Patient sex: M
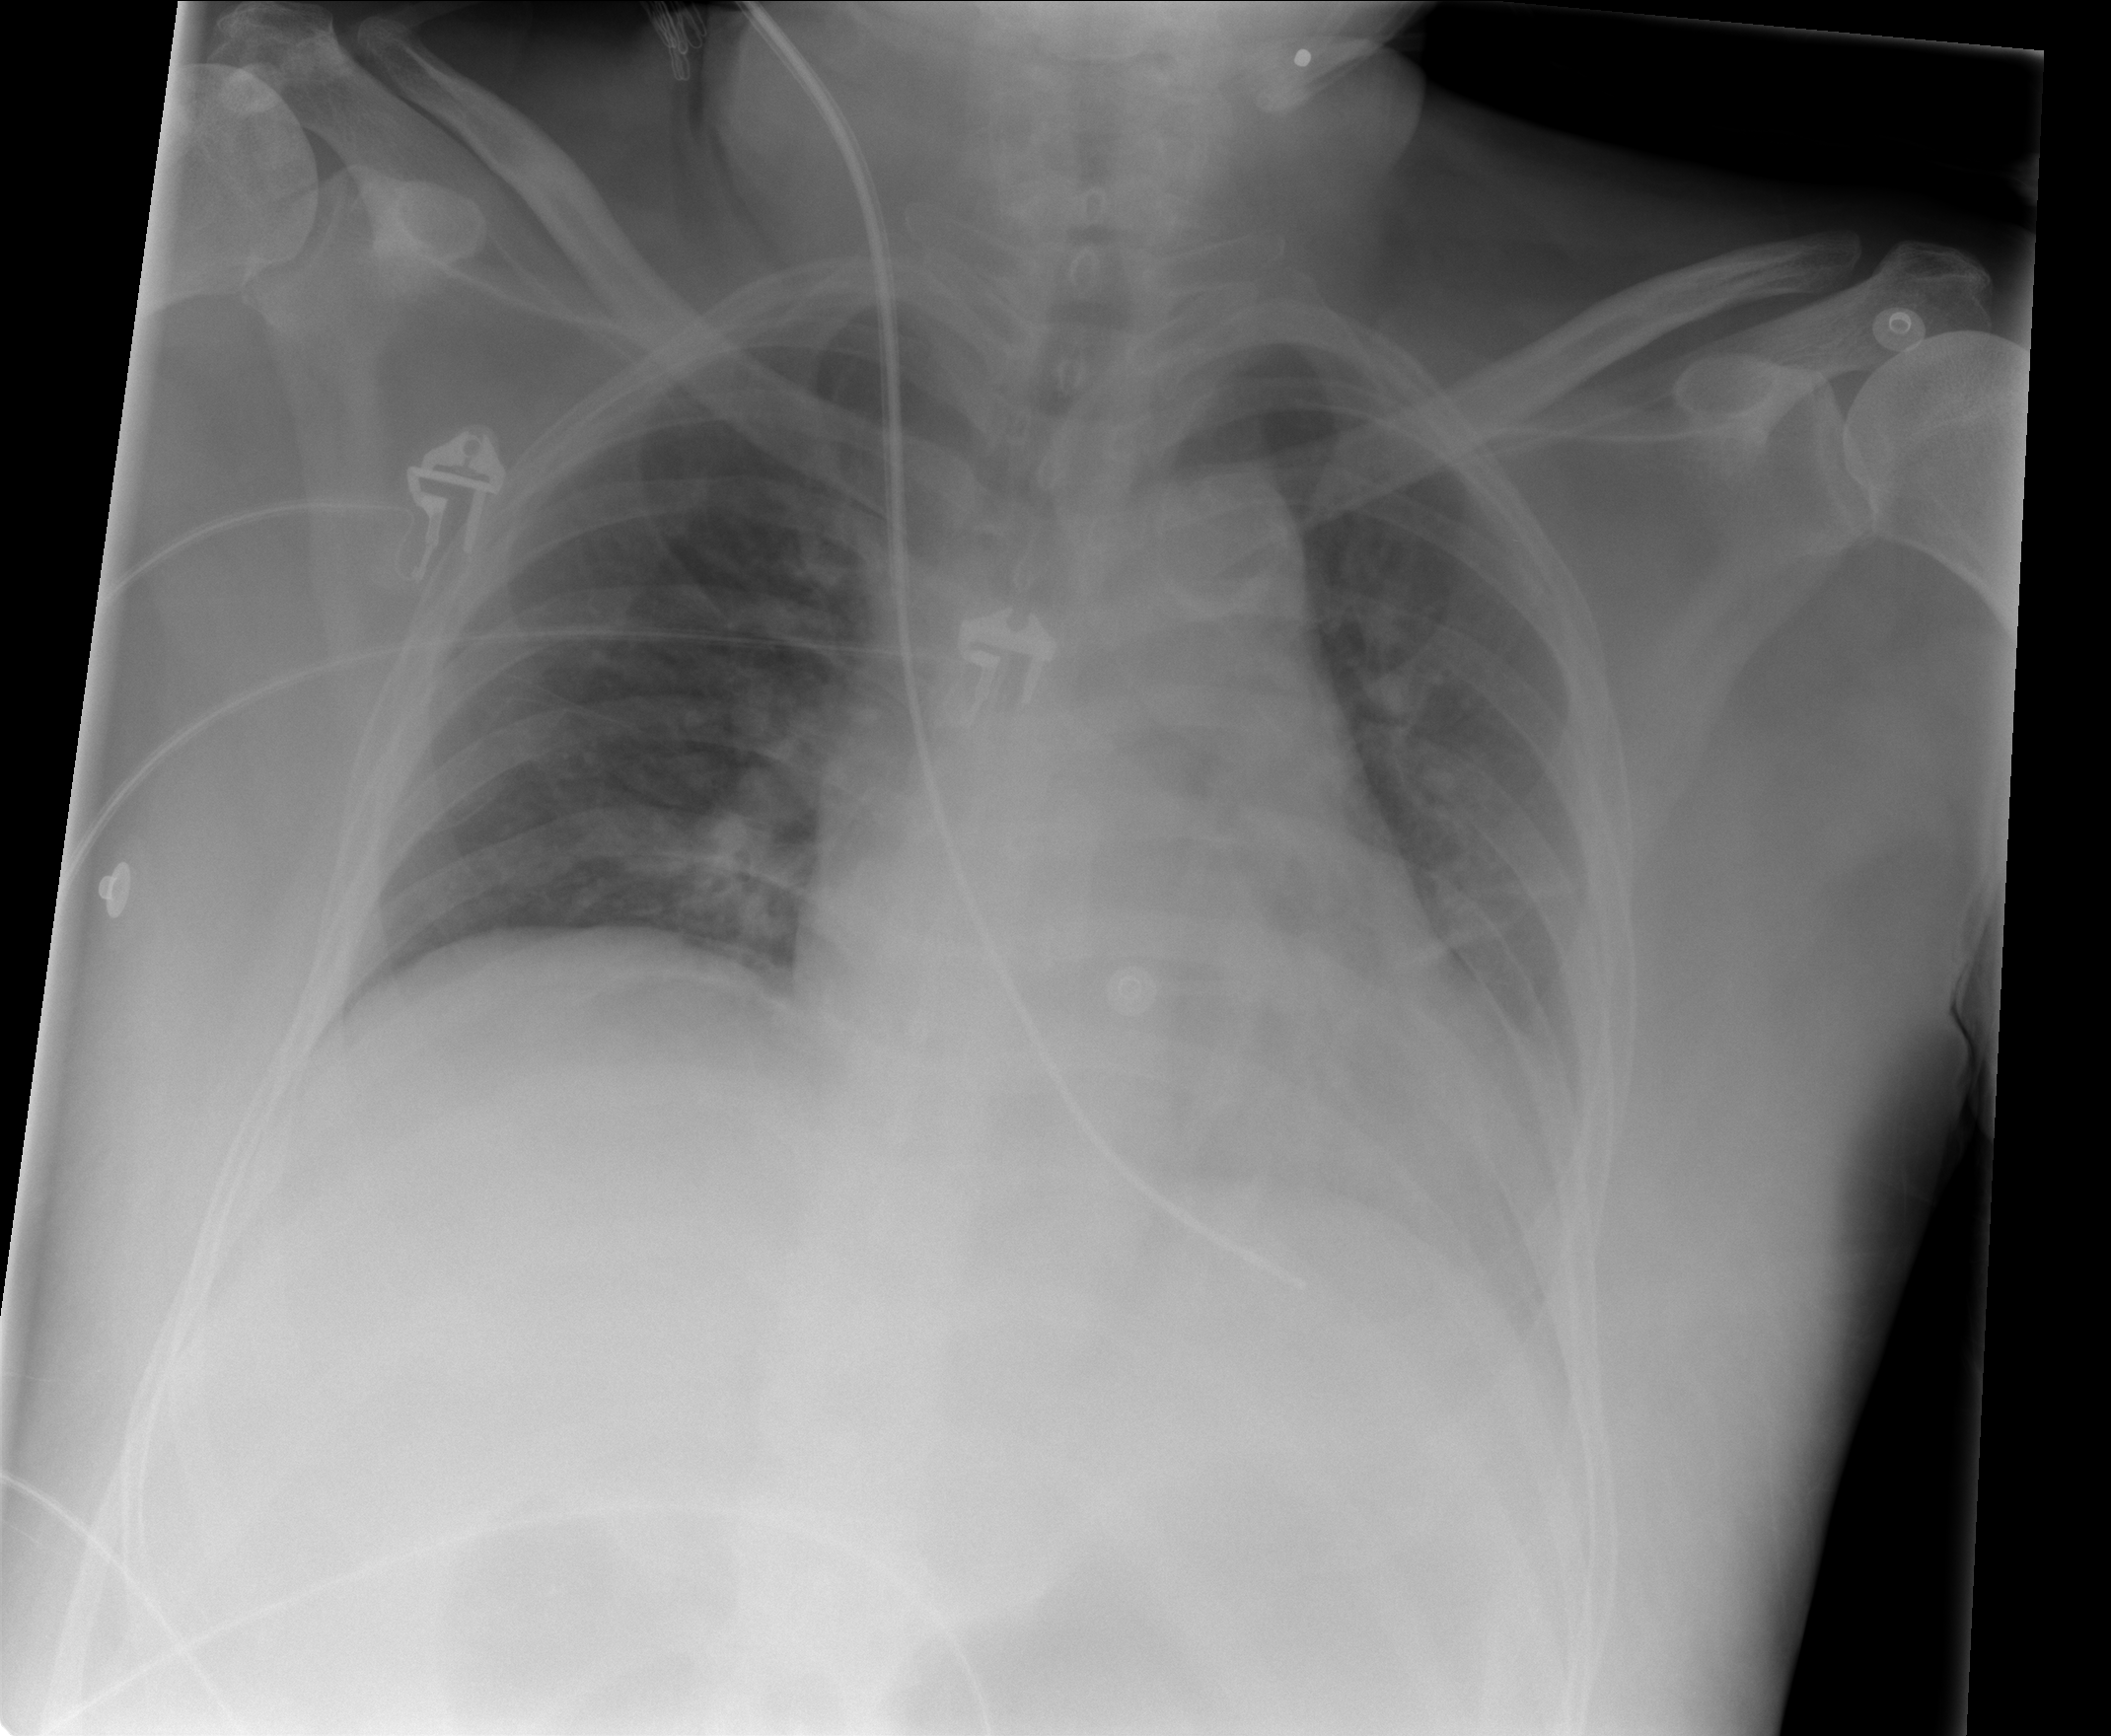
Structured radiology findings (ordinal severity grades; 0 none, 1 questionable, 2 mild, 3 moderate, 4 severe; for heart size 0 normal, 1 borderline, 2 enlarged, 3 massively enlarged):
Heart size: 2
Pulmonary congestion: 0
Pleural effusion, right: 0
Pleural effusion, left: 2
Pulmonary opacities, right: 0
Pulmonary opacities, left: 2
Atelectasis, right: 0
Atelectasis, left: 2